Question: I'm working on Android project. one of my activities has inner class ChatHistoryAdapter.
when activity starts, the list is shown correctly, but after scrolling, some items are duplicated. I've searched for solutions, but almost every solution was to setTag() or Inflater. I think my code is ok with them..
so I cann't really understand whats the problem here...
'''
private class ChatHistoryAdapter extends BaseAdapter {
private LayoutInflater inflater;
public ChatHistoryAdapter( LayoutInflater inflater) {
this.inflater = inflater;
}
public void newOne() {
notifyDataSetChanged();
}
@Override
public int getCount() {
return messages.size();
}
@Override
public Object getItem(int i) {
return messages.get(i);
}
@Override
public long getItemId(int i) {
return i;
}
@Override
public View getView(int position, View myView, ViewGroup vg) {
MessageHolder messageHolder;
if (myView == null){
myView = this.inflater.inflate(R.layout.chat_list_item, null, false);
messageHolder = new MessageHolder();
messageHolder.hisTxt = (TextView)myView.findViewById(R.id.hisText);
messageHolder.myTxt = (TextView)myView.findViewById(R.id.myText);
myView.setTag(messageHolder);
} else {
messageHolder = (MessageHolder) myView.getTag();
}
Message mes = messages.get(position);
if (mes.myMessage()){
messageHolder.myTxt.setText(mes.toString());
} else{
messageHolder.hisTxt.setText(mes.toString());
}
return myView;
}
}
private static class MessageHolder{
TextView hisTxt;
TextView myTxt;
}
'''
here is part where ArrayList is filled:
'''
private void loadMessages() {
this.messages = new ArrayList<Message>();
Runnable r = new Runnable() {
@Override
public void run() {
messages = dbMes.gettMessages(guest.getId()); // gettMessages is Synchronized
chatHistoryAdapter = new ChatHistoryAdapter(getLayoutInflater());
listView.setAdapter(chatHistoryAdapter);
}
};
Thread T = new Thread(r);
T.start();
}
'''

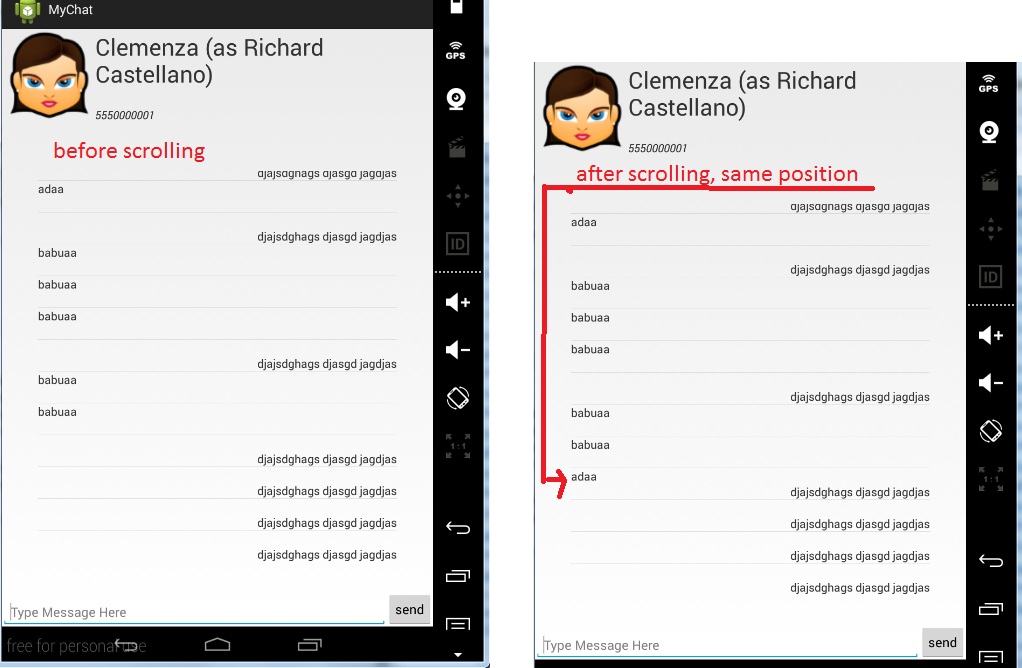
Answer: You are using ViewHolder pattern, you need "clean" the previous values.
Like this.
'''
if (mes.myMessage()){
messageHolder.myTxt.setText(mes.toString());
messageHolder.hisTxt.setText("");
} else {
messageHolder.myTxt.setText("");
messageHolder.hisTxt.setText(mes.toString());
}
'''
Hope its helps.